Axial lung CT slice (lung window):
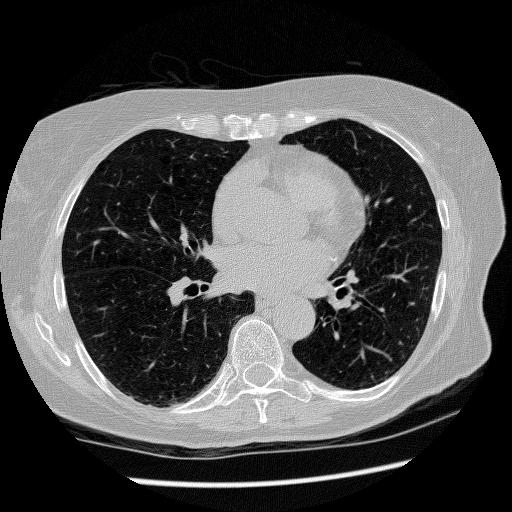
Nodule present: no